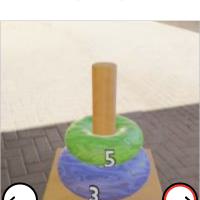
Task: sum
Answer: 8